Question: I'm displaying two buttons and a checkbox on an image as can be seen in the following

These buttons and the checkbox are shown only when the mouse pointer is positioned over the image. They disappear when the mouse pointer is moved away.
This effect is achieved by the following simple jQuery code.
'''
jQuery(function(){
jQuery(".the-buttons").hide();
jQuery('.show-image').hover(function(){
jQuery(this).find('.the-buttons').fadeIn(600);
},function(){
jQuery(this).find('.the-buttons').fadeOut(300);
});
});
'''
The associated HTML/CSS is as follows.
'''
<span class="show-image" style="position: relative;float:left;margin:5px;">
<a href="../product_images/large/3562298873030291049_Winter.jpg">
<img src="../product_images/medium/3562298873030291049_Winter.jpg" alt="The image is not available"/>
</a>
<input type="button" class="the-buttons" name="btnEdit" value="" style="background-image:url(../css/layout/site/tables/action2.gif);height: 12px; width: 14px; border: none; cursor: pointer; background-color: transparent;position:absolute;top:0;left:0;" title="Click to edit this image." />
<input type="checkbox" class="the-buttons" id="chk" name="chk" title="Check to mark for multiple deletion at once." style="position:absolute;bottom:0;right:0;" value="662"/>
<input type="submit" class="the-buttons" name="btnDeleteSingle" value="" style="background-image:url(../css/layout/site/tables/action4.gif);height: 12px; width: 14px; border: none; cursor: pointer; background-color: transparent; text-align:right;position:absolute;top:0;right:0;" title="Click to delete this image." />
</span>
'''
The static CSS stype as with the buttons and the checkbox is unrelated. The CSS classes 'show-image' with the given '<span>' tag, 'the-buttons' with the given buttons and the checkbox are interacting with the jQuery code that gives this effect.
---
I have one additional requirement. When the given checkbox on the bottom-right corner of the image is checked/selected, it should be displayed permanently ignoring the fade-in and the fade-out effects. The two other buttons displayed on the image should however have that effect (when the checkbox is unchecked again, it should have that effect as it is meant). I have tried someway but didn't succeed. Is this possible somehow?
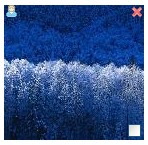
Answer: When it's checked, give it a certain class defined as this:
'''
.always-visible {
display: inline !important;
}
'''
And use this code:
'''
$("#chk").on("click", function () {
var $this = $(this);
if ($this.is(":checked")) {
$this.addClass("always-visible");
} else {
$this.removeClass("always-visible");
}
});
'''
(of course, replace '$' with 'jQuery' if necessary)
Now I think it might also be necessary to use this code for your fading:
'''
jQuery(this).find('.the-buttons').not('.always-visible').fadeIn(600);
// and
jQuery(this).find('.the-buttons').not('.always-visible').fadeOut(300);
'''